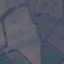
Land use / land cover: Pasture